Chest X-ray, PA view. Patient: 41 years old, sex M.
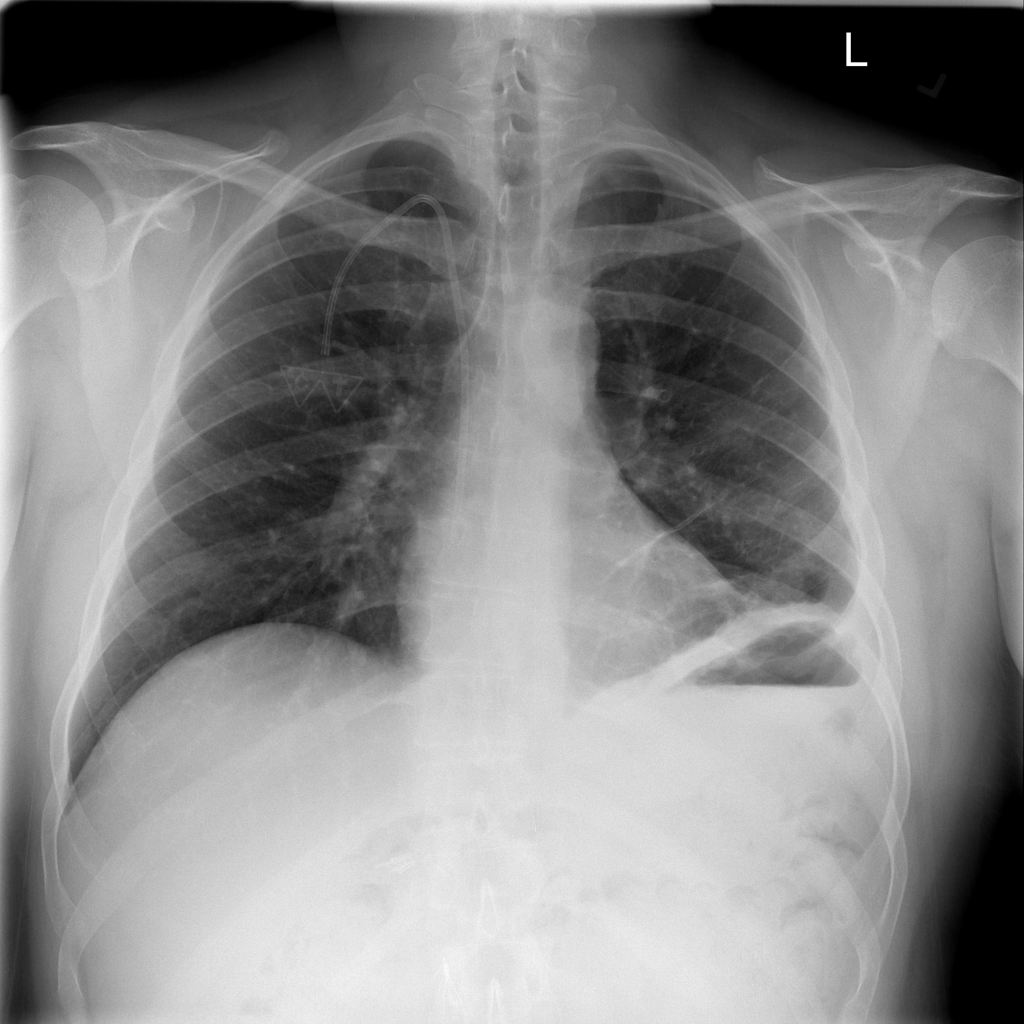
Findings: Atelectasis, Fibrosis